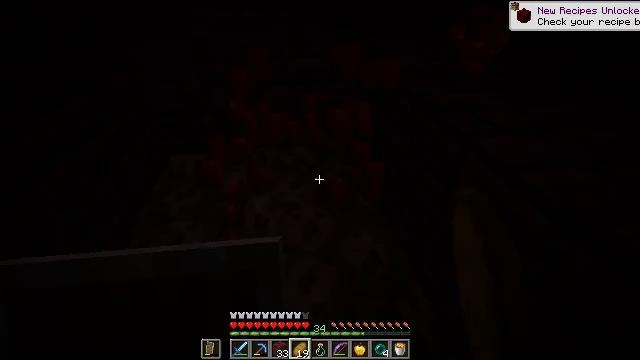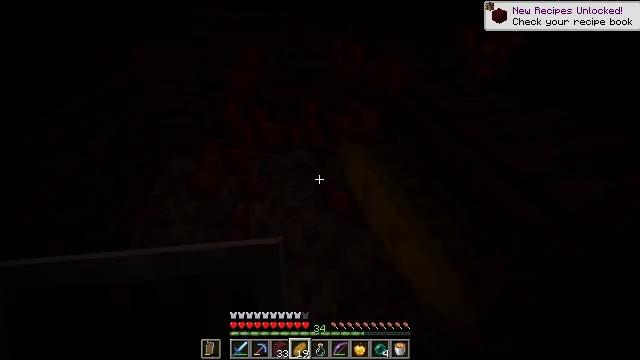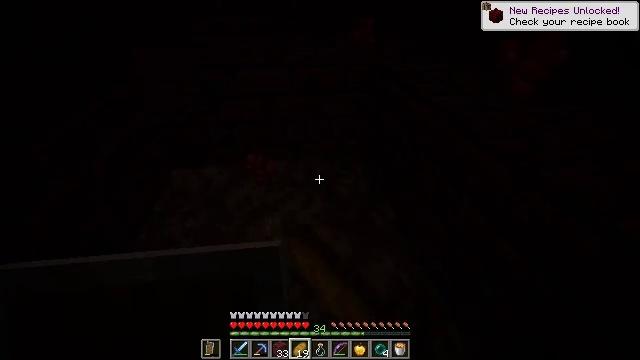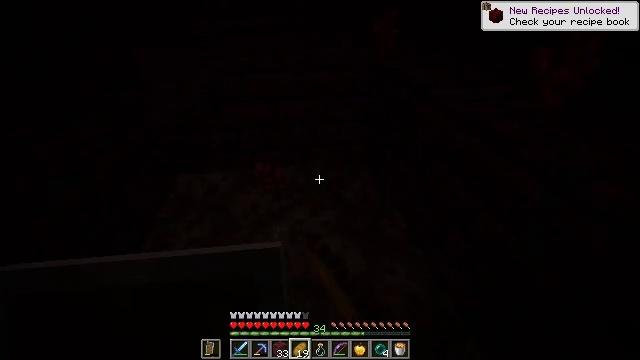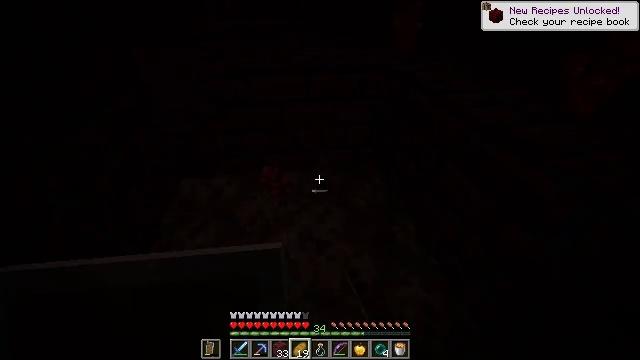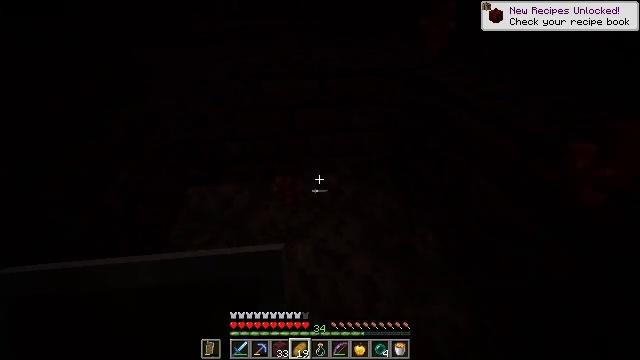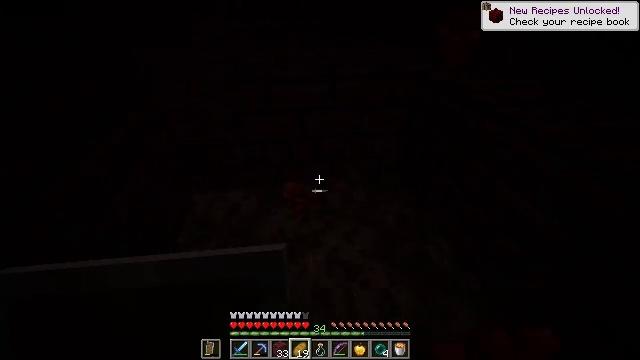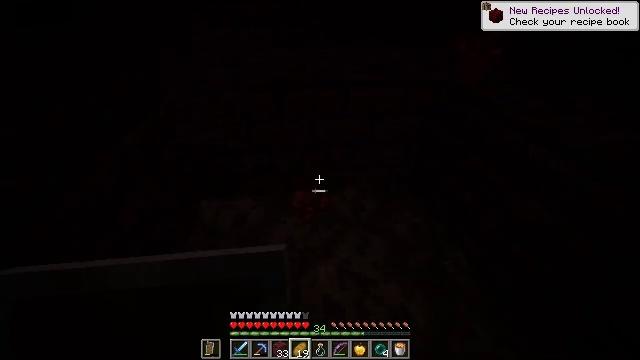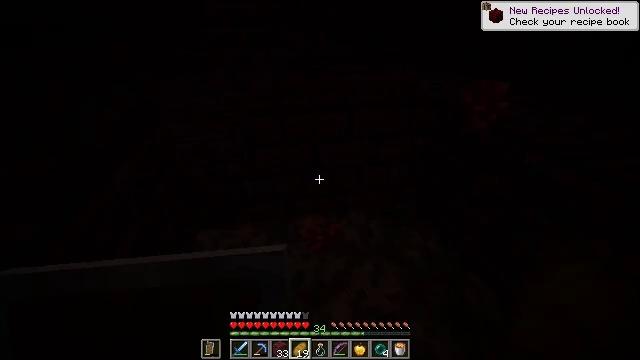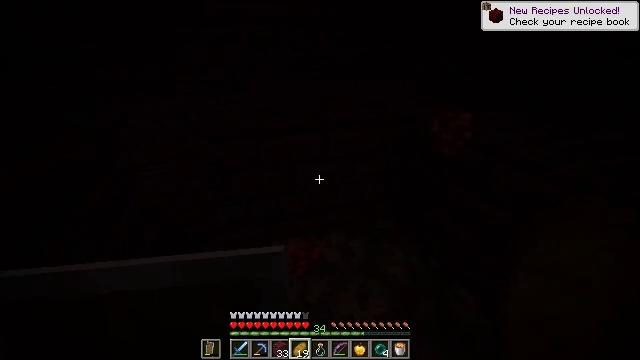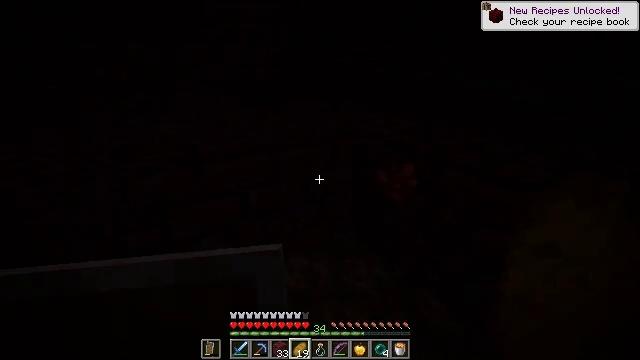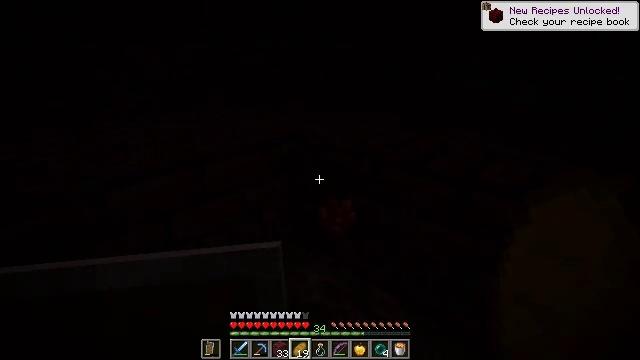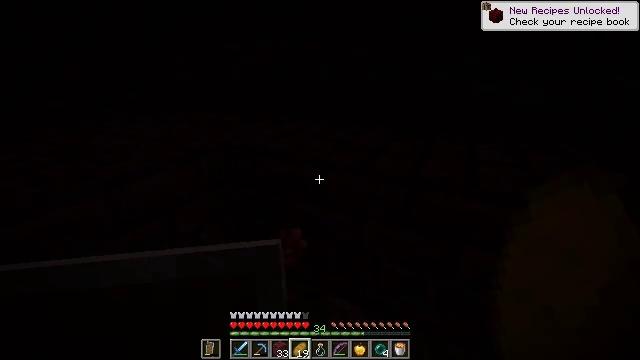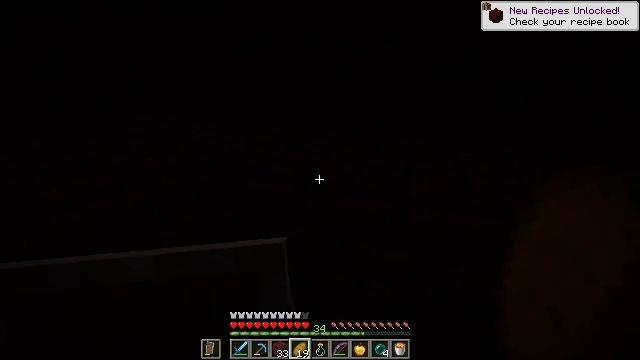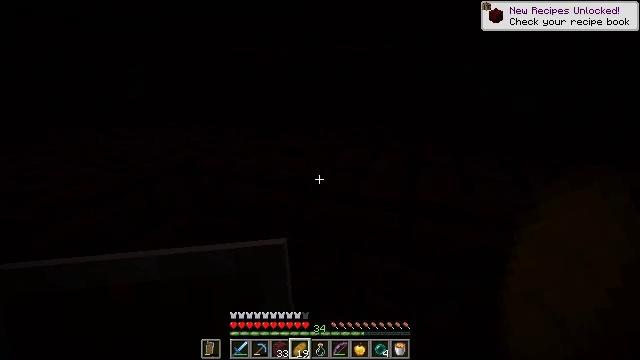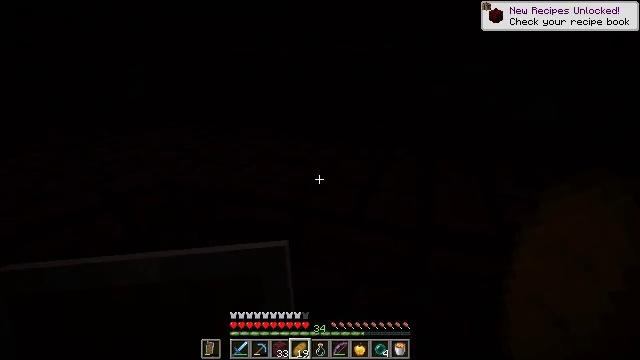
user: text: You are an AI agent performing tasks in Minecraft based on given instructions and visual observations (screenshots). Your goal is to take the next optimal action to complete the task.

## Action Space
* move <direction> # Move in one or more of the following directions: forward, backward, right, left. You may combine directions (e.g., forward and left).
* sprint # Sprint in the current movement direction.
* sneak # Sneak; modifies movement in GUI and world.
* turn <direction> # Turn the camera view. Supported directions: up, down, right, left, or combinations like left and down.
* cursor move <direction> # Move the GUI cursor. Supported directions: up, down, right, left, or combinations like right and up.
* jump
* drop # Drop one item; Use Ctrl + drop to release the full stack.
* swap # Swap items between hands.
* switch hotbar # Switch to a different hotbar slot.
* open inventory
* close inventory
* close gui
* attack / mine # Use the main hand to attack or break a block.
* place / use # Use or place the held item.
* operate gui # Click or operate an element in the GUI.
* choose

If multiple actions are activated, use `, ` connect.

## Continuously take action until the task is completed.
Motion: motion action
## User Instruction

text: Dig soul sand to use for potions.
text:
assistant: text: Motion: move forward and move left, attack / mine
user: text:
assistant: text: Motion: move forward and move left, attack / mine
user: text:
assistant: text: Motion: move forward and move left, attack / mine
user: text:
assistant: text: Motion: move forward and move left
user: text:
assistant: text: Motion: move forward and move left
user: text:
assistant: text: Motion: move forward and move left
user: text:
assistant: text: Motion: move forward and move left
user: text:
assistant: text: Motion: move forward and move left, turn right and up
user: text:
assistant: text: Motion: move forward and move left, turn right and up
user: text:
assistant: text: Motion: move forward, turn right and up
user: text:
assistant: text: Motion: move forward, turn right
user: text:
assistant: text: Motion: move forward, turn right
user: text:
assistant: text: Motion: move forward, turn right and up
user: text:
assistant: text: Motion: move forward
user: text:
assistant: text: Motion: move forward
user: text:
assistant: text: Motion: move forward
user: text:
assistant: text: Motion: move forward, turn right and up
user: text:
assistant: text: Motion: move forward, turn right, jump
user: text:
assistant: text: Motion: move forward, turn right, jump
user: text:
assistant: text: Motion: move forward, turn right, jump
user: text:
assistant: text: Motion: move forward, turn right, jump
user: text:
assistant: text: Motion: move forward, jump
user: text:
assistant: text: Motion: move forward, turn left, jump
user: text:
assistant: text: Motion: move forward, turn right and up, jump
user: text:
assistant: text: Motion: move forward, turn right, jump
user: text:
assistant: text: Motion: move forward, turn right, jump
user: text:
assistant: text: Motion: move forward, turn right and down, open inventory
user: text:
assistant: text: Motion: move forward, cursor move right, open inventory
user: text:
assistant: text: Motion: cursor move right, open inventory
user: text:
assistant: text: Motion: open inventory